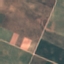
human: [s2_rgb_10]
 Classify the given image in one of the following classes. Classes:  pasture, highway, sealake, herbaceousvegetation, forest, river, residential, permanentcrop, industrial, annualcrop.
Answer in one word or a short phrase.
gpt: AnnualCrop